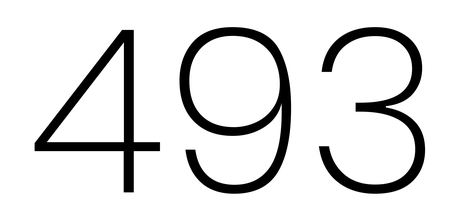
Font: Poppins-ExtraLight